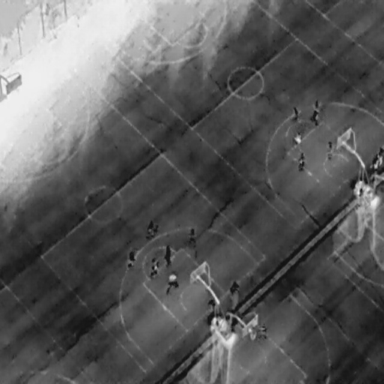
There are 15 People in the infrared image.